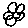
Label: flower